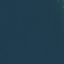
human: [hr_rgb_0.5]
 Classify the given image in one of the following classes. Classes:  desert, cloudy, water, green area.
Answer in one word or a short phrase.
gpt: water